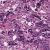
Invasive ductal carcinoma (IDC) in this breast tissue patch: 1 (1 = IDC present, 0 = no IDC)